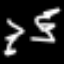
Label: squiggle